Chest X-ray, PA view. Patient: 44 years old, sex F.
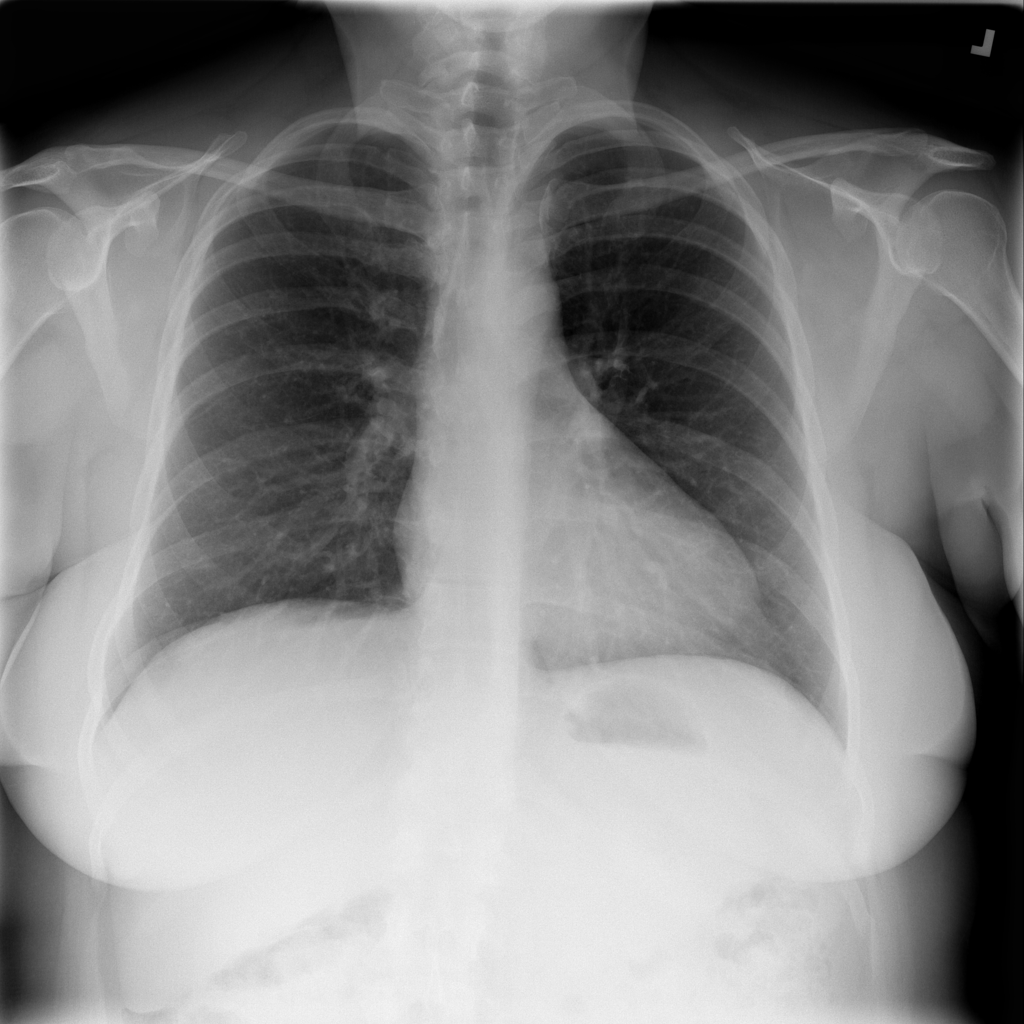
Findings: No Finding